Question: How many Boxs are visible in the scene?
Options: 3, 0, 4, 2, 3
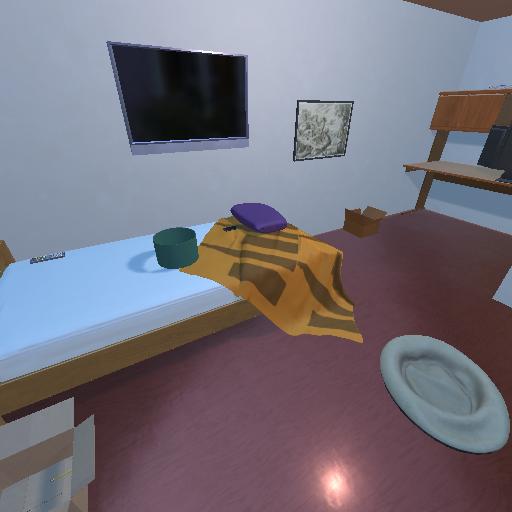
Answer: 3